Question: Image of problem

What's the problem?
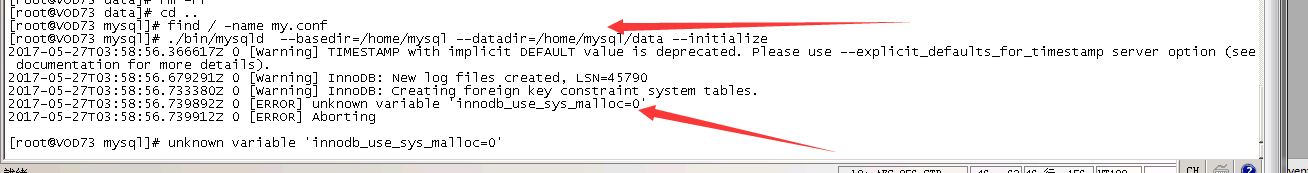
Answer: The problem is that 'innodb_use_sys_malloc' system variable was removed in MySQL 5.7.
And that variable is being set, most likely, from the 'my.cnf' file.
To fix this, remove the 'innodb_use_sys_malloc' line from the 'my.cnf' file. And then start MySQL server.
Reference: <URL>